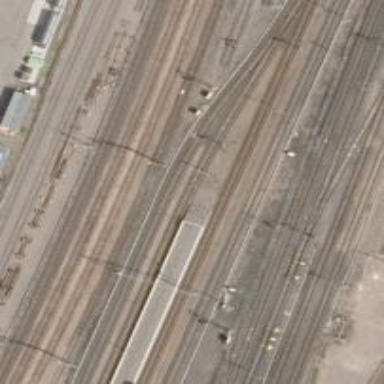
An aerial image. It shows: Balise along the railway.